Question: In my program I need to calculate the sum:
.
I calculate this sum 2500 times with new values of 'C' and 'z'.
Argument may be a vector. I wrote straightforward for-loop and vectorized version code as follows:
'''
K = 200;
n_z = 40000;
C = ones(K,1); % an example, in real life the arey some coefficients (at next call will be new)
k = 0:K-1;
z = linspace(0, 2*pi, n_z); % at next call will be new
tic;
my_sum_for = zeros(1, K);
for i=1:n_z
my_sum_for(i) = C' * tan(k' * z(i));
end
toc; % Elapsed time is 1.820485 seconds.
tic;
my_sum = C' * tan(k' * z);
toc; % Elapsed time is 0.160924 seconds.
'''
Vectorized version is faster, but not enough.
Is it possible to improve vectorized version?
After Dominique Jacquel's answer I have this vectorized version, it's faster:
'''
K = 200;
n_z = 40000;
C = ones(K,1)'; % an example, in real life they are some coefficients (at next call will be new)
k = (0:K-1)';
z = linspace(0, 2*pi, n_z); % at next call will be new
tic;
my_sum_for = zeros(1, K);
for i=1:n_z
my_sum_for(i) = C * tan(k * z(i));
end
toc; % Elapsed time is 1.521587 seconds.
tic;
my_sum = C * tan(k * z);
toc; % Elapsed time is 0.125468 seconds.
'''
Is it possible to improve vectorized version even more (bsxfun, arrayfun or something)? The time of 250 seconds is still slow for me (it is 75% of all compuations).
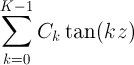
Answer: I think you're pretty close to the hardware limits here. Matrix multiplications in Matlab are done with the <URL>, which have proven tough to beat when it comes to performance.
AFAIK, the tangent function has actual <URL> to compute its value. Also, Matlab automatically distributes trig functions of large matrices over multiple cores, so there's basically little to improve there.
Also, correct me if I'm wrong, but given the probable data overheads and memory issues, I think this computation would actually be on GPUs.
Now if you compare these:
'''
tic;
for ii = 1:10
my_sum = C * tan(k * z);
end
toc
tic;
for ii = 1:10
my_sum_notan = C * k * z;
end
toc
'''
You'll see that comes from the tangent function, so you had best focus on this. As you can read <URL>, speeding trig functions up is basically only possible if you sacrifice some accuracy.
In all you should ask yourself these questions:
1. Are you willing to give up full double precision, or are, say, 6 digits "close enough"?
2. Can't you re-formulate the problem so that the tangent is computed afterwards? or before? Or anyway on a significantly smaller amount of elements? In the problem as stated this is obviously not possible, but I don't know the full code -- there might be some nice trig-identities that could apply to your problem.
3. Given all of the above, does the amount of effort needed to optimize this further really outweigh the longer runtime? 250 seconds does not sound too bad compared to writing custom, hardly portable MEX functions that implement crippled-but-fast trig functions.